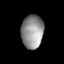
Tissue: lung
Cell type: Epithelial cells
Senescence score: 0.2417
Nuclear area (px): 729
Mean DAPI intensity: 143.999